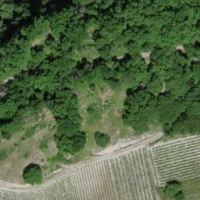
EUNIS habitat code: 40
Species observed at this site:
Primula veris
Neotinea ustulata